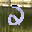
Label: 2